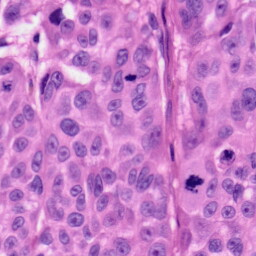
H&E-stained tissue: Skin